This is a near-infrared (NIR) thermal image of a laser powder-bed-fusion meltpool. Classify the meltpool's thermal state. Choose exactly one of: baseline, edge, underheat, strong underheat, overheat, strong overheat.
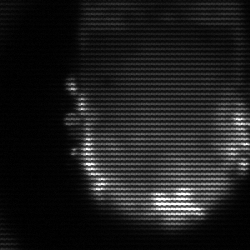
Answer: baseline